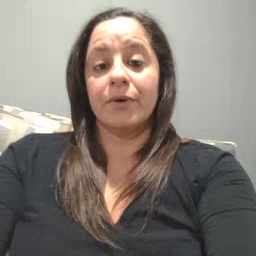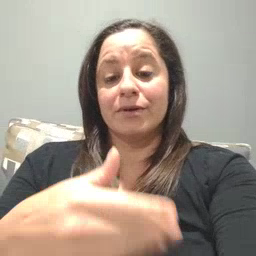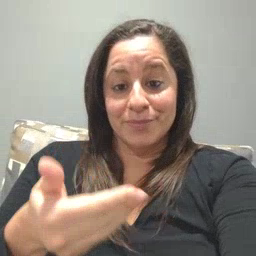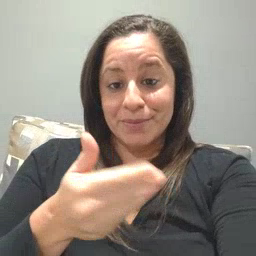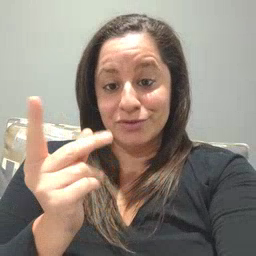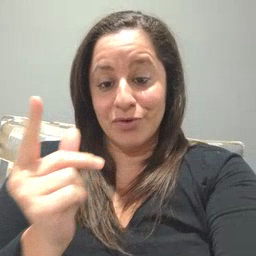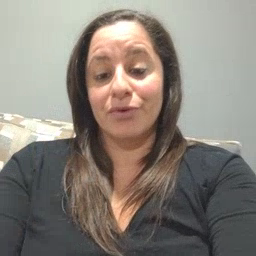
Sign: puppy